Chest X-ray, PA view. Patient: 6 years old, sex F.
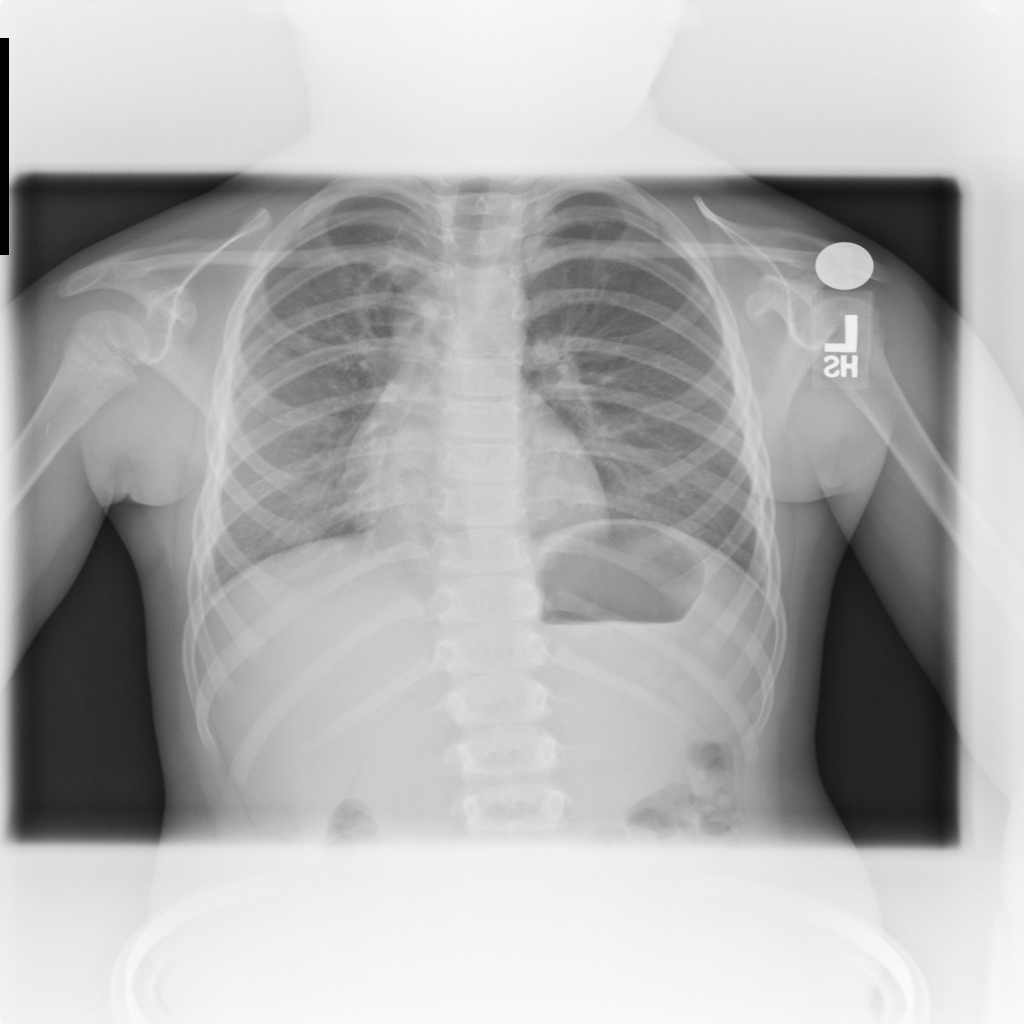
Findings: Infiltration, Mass